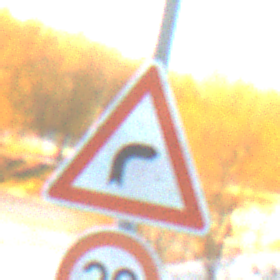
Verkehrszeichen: KurveRechts
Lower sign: Geschwindigkeit30
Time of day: SunriseSunset
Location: Outdoor (Nature)
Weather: Clear
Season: Winter
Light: Natural